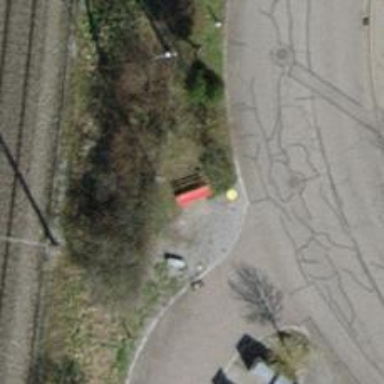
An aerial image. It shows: Red bench.